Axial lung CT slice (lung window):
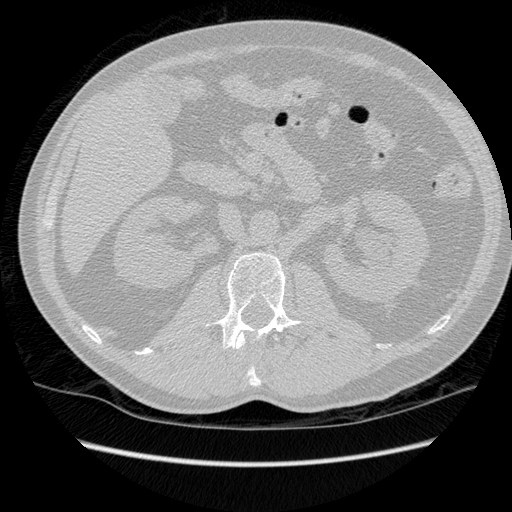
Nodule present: no